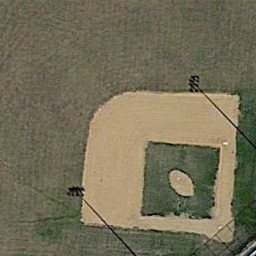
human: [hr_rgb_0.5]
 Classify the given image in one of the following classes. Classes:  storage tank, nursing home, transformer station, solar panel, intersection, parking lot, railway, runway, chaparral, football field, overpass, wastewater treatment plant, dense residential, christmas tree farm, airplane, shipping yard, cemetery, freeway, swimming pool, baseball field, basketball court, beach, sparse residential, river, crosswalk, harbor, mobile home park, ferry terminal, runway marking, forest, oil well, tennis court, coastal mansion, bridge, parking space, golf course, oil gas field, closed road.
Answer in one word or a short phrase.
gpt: baseball field